Field crop: maize
Growth stage: 2
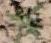
Species: atriplex